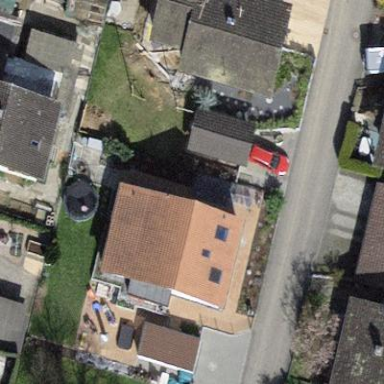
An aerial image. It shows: Building with tiled roof.